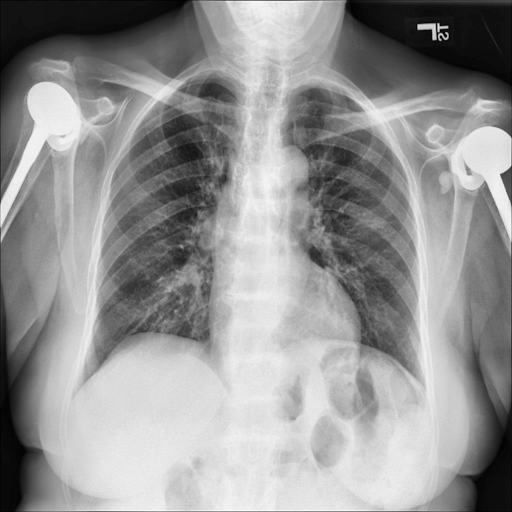
Finding: NORMAL